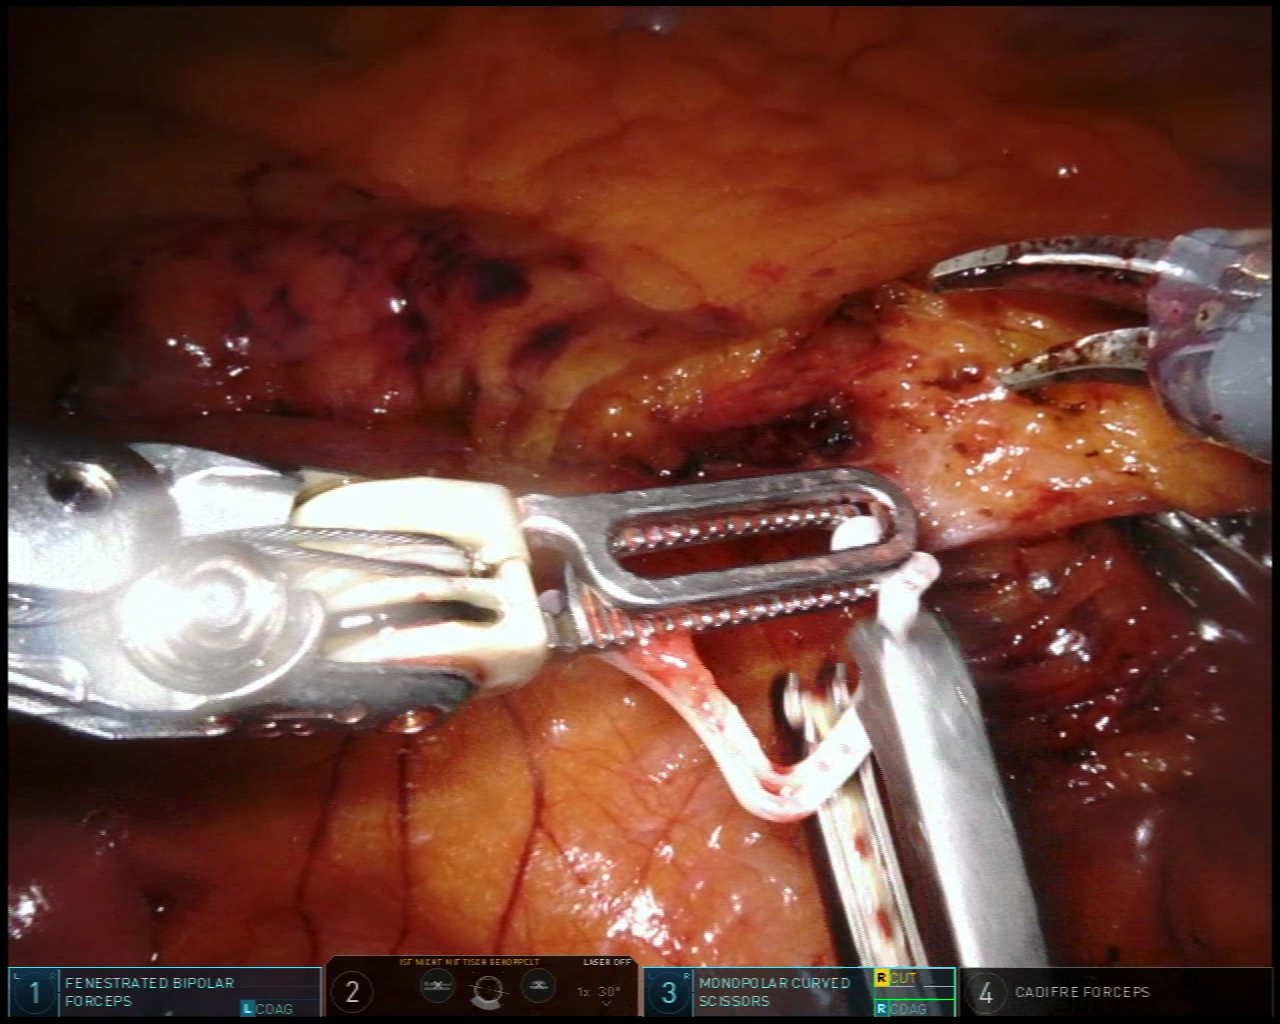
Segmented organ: inferior_mesenteric_artery
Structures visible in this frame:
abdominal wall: no
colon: no
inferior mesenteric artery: yes
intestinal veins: no
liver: no
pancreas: no
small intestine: no
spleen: no
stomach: no
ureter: no
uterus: no
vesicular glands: no